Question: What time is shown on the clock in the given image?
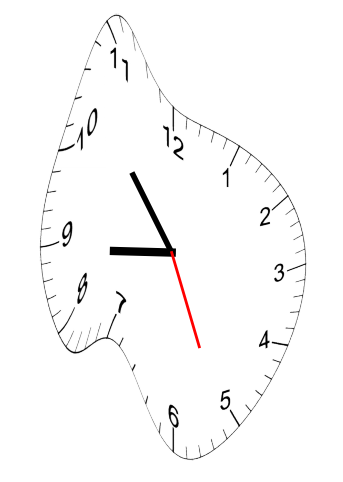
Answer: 08:53:26